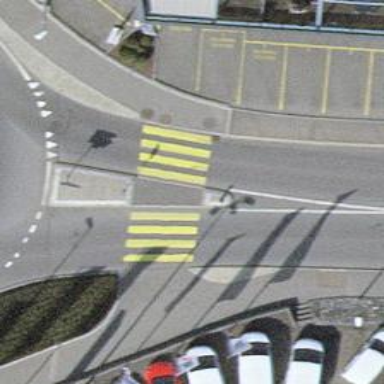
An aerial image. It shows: Uncontrolled zebra crossing with pedestrian island.